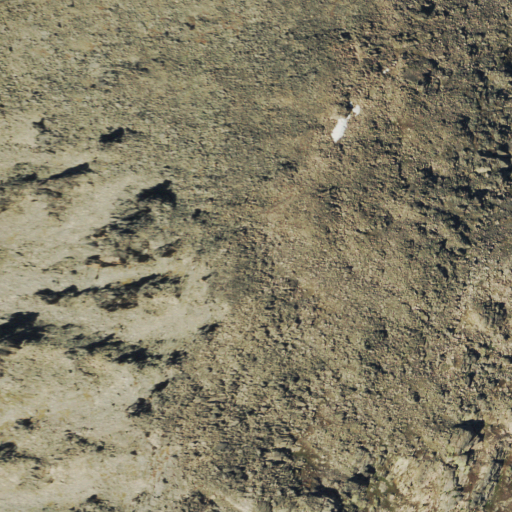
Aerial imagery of mountain in Colorado named Notch Mountain containing barren land, shrub, grassland, and snow